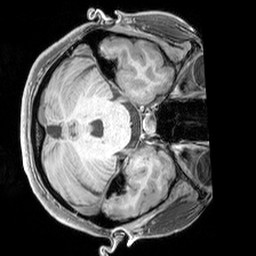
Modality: T1w
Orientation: axial
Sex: female
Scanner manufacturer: siemens
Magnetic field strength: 3 T
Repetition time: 2.3 s
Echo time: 0.00226 s